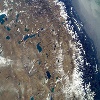
Label: land